Chest X-ray:
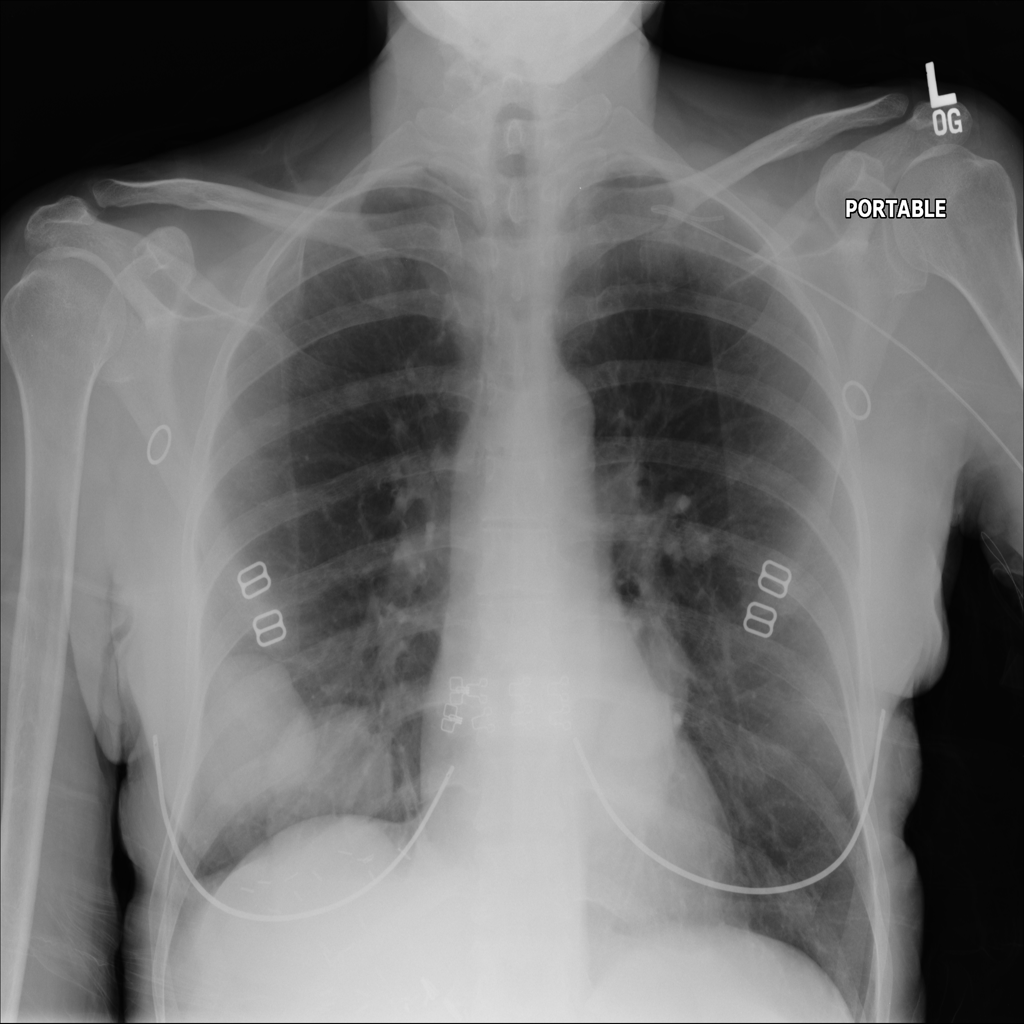
Findings: Nodule, Effusion
No abnormal finding: no